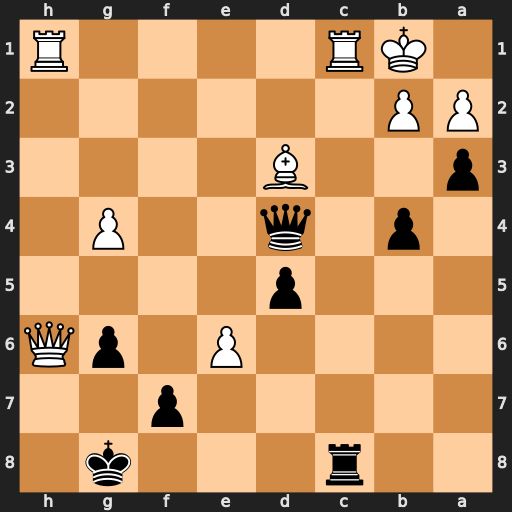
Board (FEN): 2r3k1/5p2/4P1pQ/3p4/1p1q2P1/p2B4/PP6/1KR4R
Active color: b
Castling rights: -
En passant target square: -
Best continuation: Qxb2#